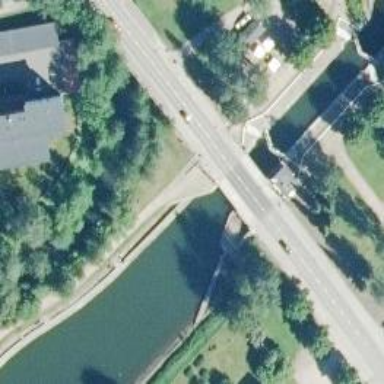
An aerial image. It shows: Bascule movable bridge on cycleway.